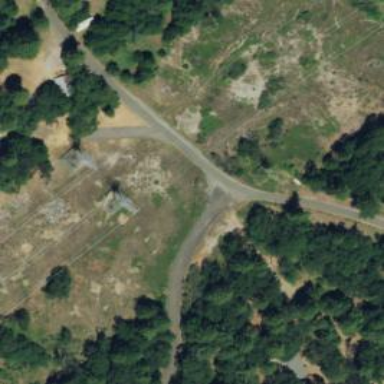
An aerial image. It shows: Unclassified road.